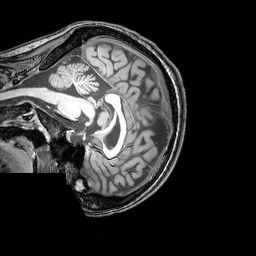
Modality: T1w
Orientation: sagittal
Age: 20
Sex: female
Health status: healthy
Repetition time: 0.081 s
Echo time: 0.037 s